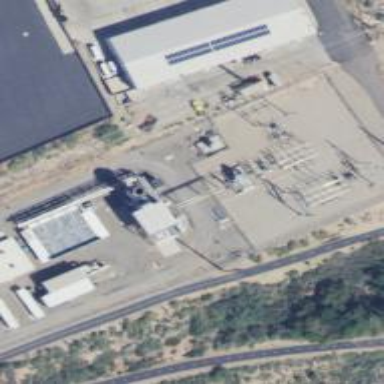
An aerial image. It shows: Gas turbine generator is in use.